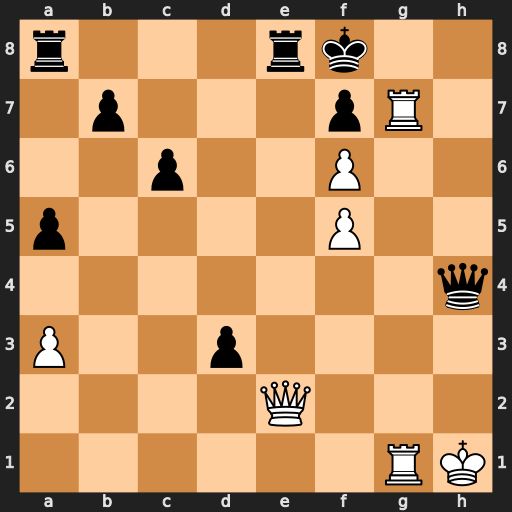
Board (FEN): r3rk2/1p3pR1/2p2P2/p4P2/7q/P2p4/4Q3/6RK
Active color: w
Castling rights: -
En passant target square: -
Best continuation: Qh2 Qxh2+ Kxh2 Re2+ Kh3